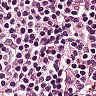
Metastatic tissue present: no